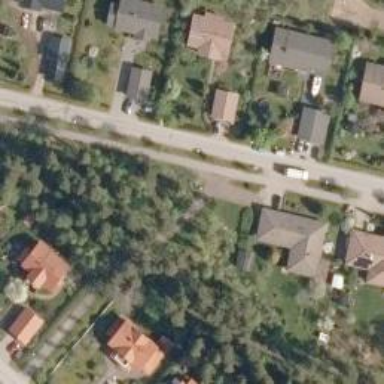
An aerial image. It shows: Cycleway.